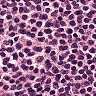
Metastatic tissue present: no